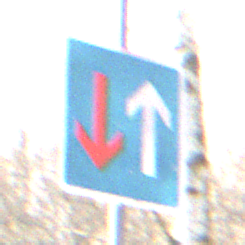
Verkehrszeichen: VorrangVorGegenverkehr
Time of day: MorningAfternoon
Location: Outdoor (Nature)
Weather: Clear
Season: Winter
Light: Natural